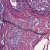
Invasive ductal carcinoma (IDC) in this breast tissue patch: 0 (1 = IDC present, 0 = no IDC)